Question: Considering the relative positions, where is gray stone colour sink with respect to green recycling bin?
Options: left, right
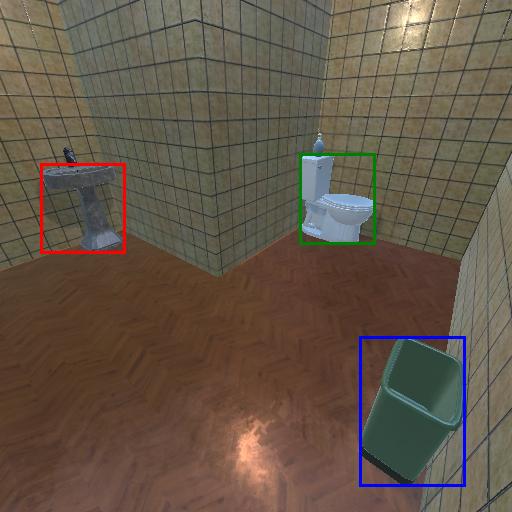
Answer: left